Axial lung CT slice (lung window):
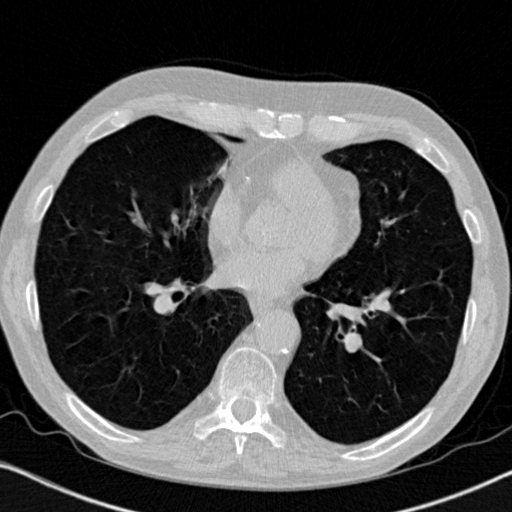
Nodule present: no